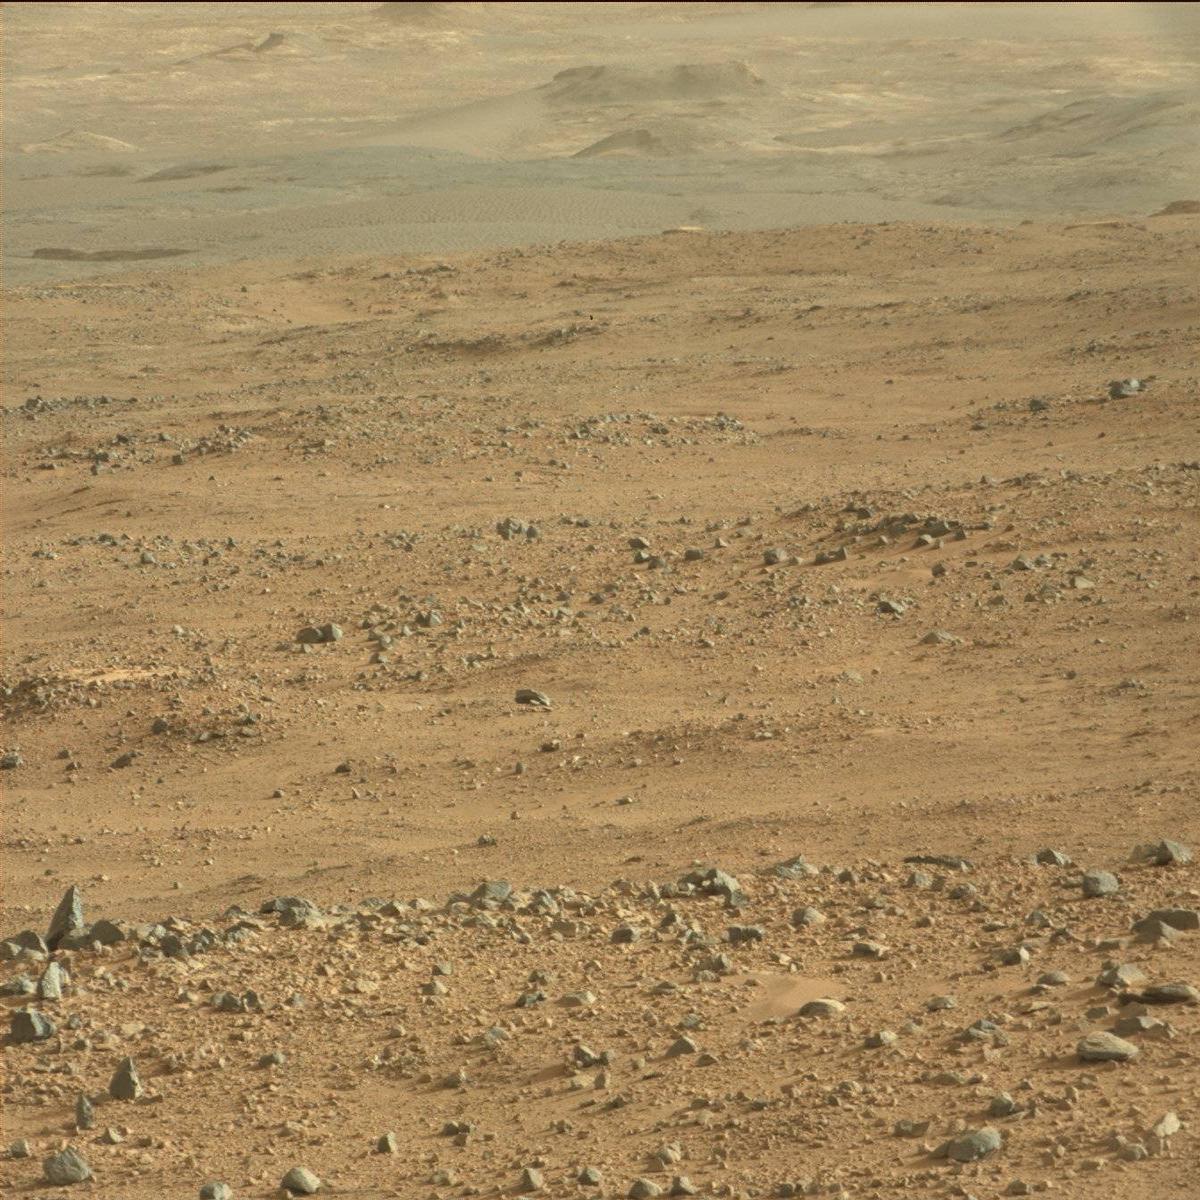
Terrain classes present: Bedrock, Ridge, Rock, Sand / Soil